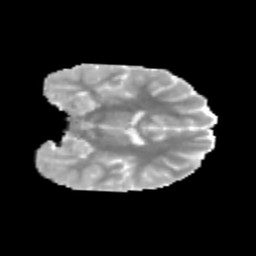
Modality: MD
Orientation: coronal
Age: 11
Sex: male
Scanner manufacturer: siemens
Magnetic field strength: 3 T
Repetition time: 3.8 s
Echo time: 0.07 s